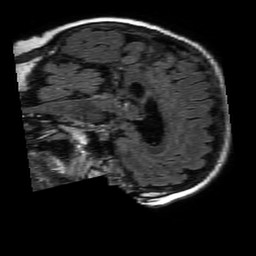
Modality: FLAIR
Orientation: sagittal
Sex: female
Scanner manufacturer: philips
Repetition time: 11 s
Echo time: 0.125 s